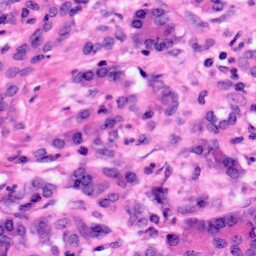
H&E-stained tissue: Pancreatic